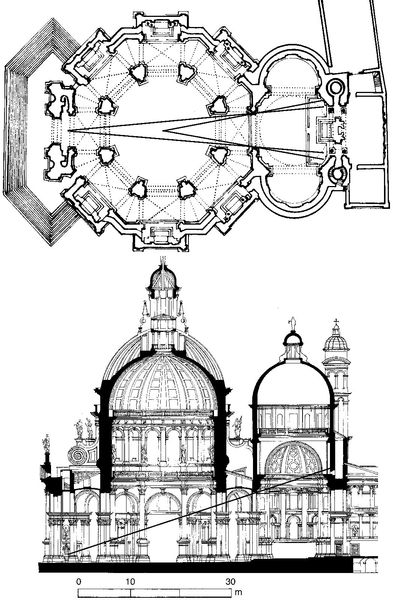
Titel: Venedig, S. Maria della Salute
Künstler: Baldassare Longhena
Standort: Venedig, S. Maria della Salute (EU - I - Venetien)
Schlagwörter: weiß, schwarz, säulen, zeichnung, haus, architektur, kirche, schön, rund, turm, linien, kuppel, treppe, dom, schnitt, altar, kathedrale, plan, indien, querschnitt, grundriss, massstab, aufriss, bauplan, rotunde, inenraum, palst, turmhelm, querriss